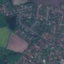
Land use / land cover: Residential